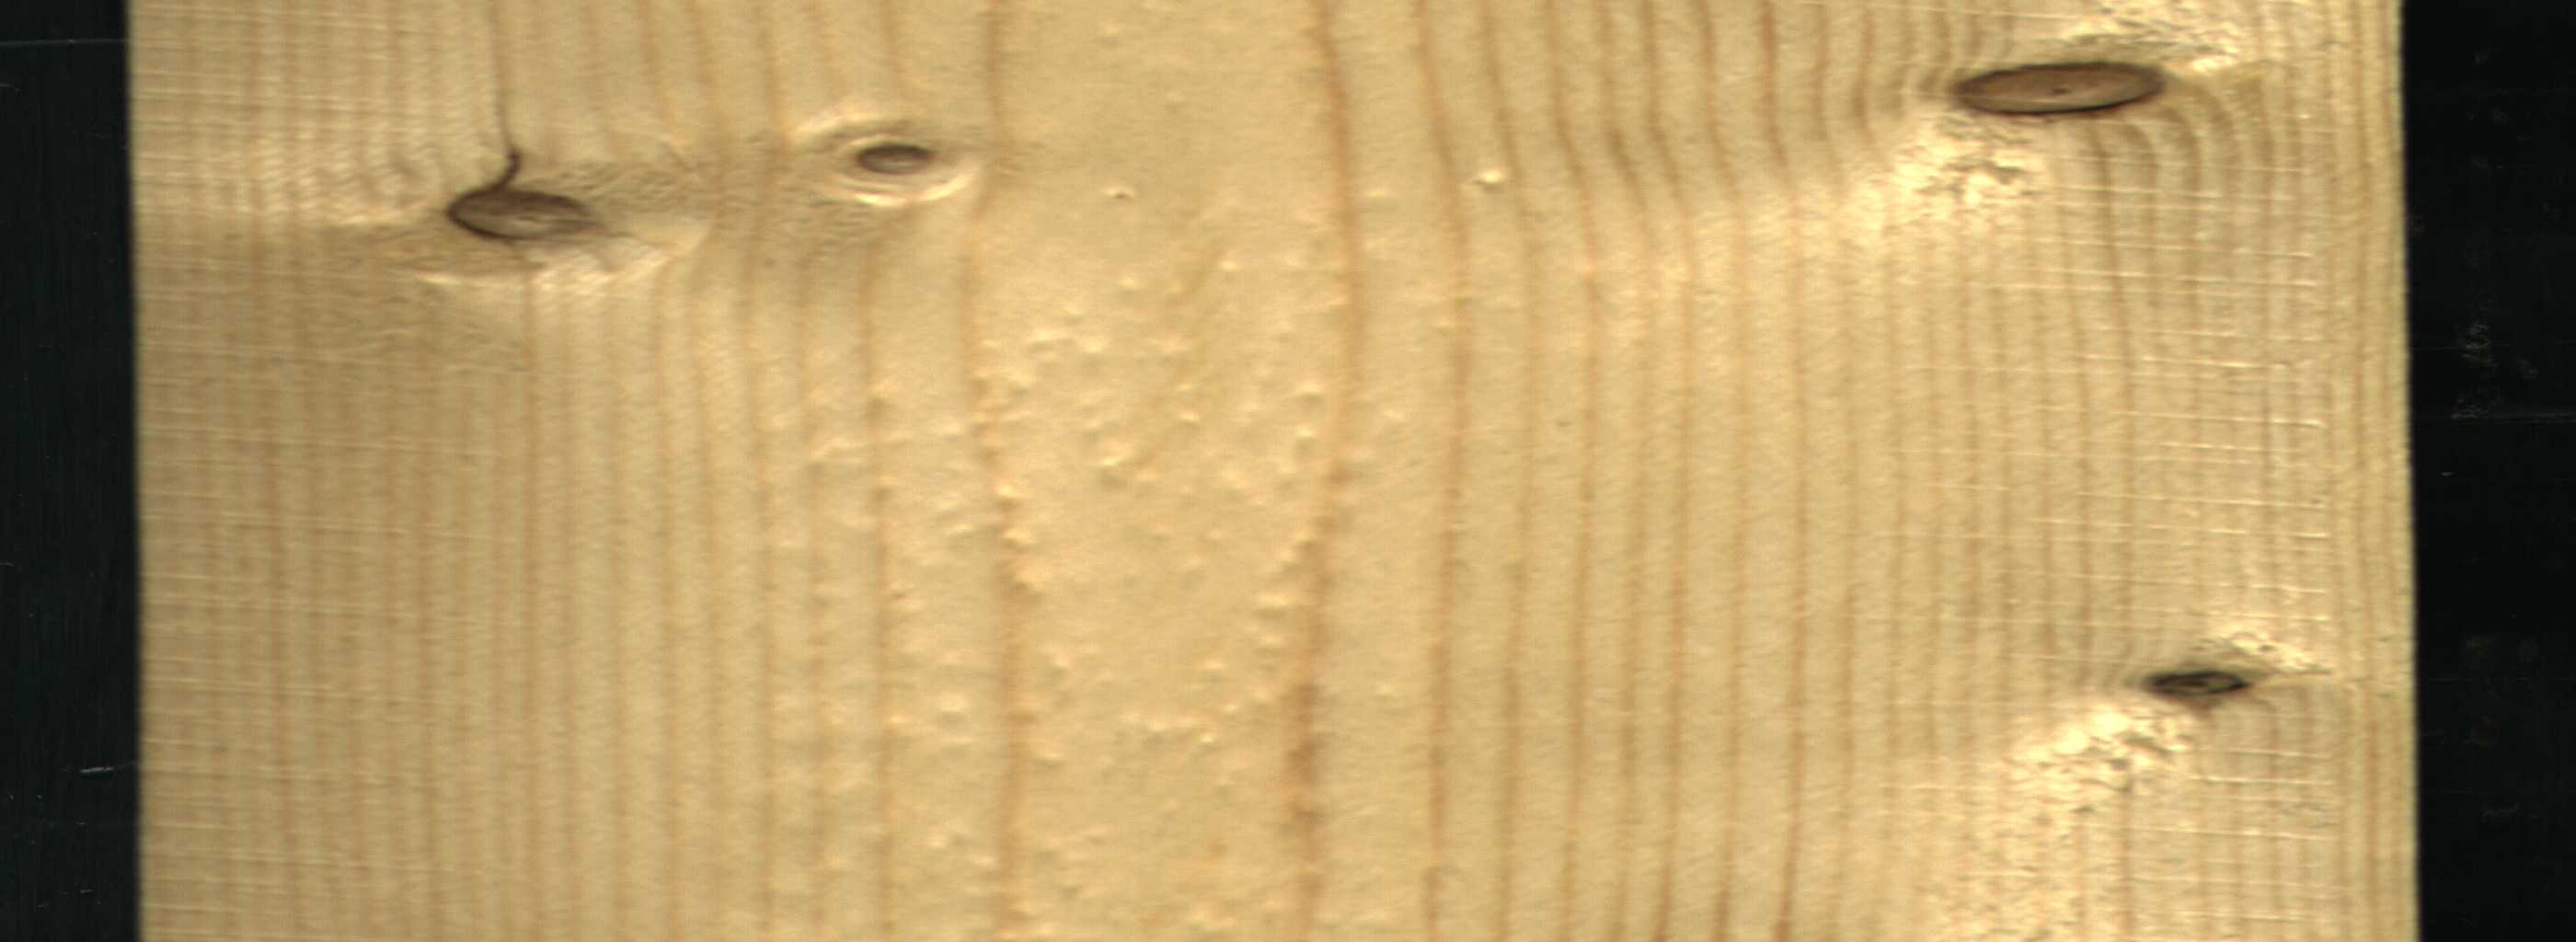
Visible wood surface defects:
Live_Knot
Live_Knot
Live_Knot
Live_Knot